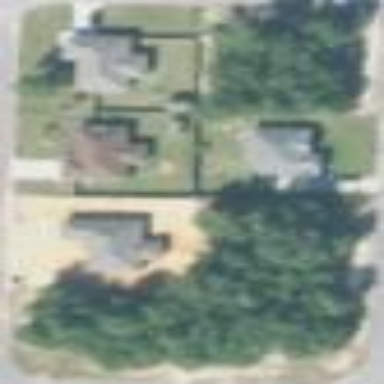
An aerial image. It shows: This residential area consists of single-family homes.